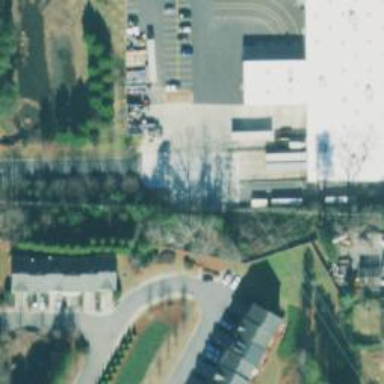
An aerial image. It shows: Alleyway designated as service road.